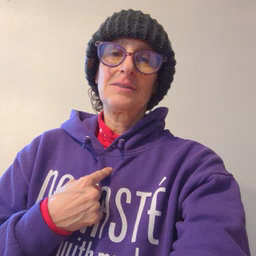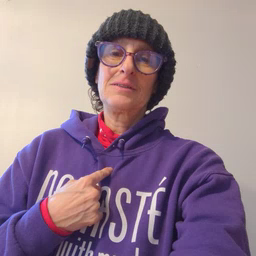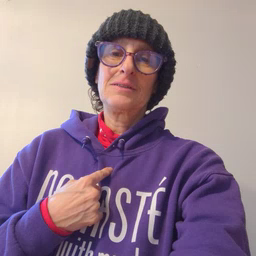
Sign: thirsty